Field crop: maize
Growth stage: 2
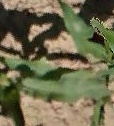
Species: maize